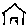
Label: house